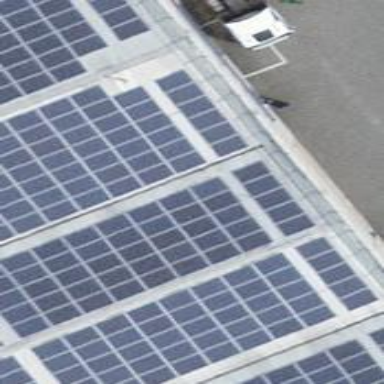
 this setup acts as power generator providing electricity from the sun."